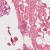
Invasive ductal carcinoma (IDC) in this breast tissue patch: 0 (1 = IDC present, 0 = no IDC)